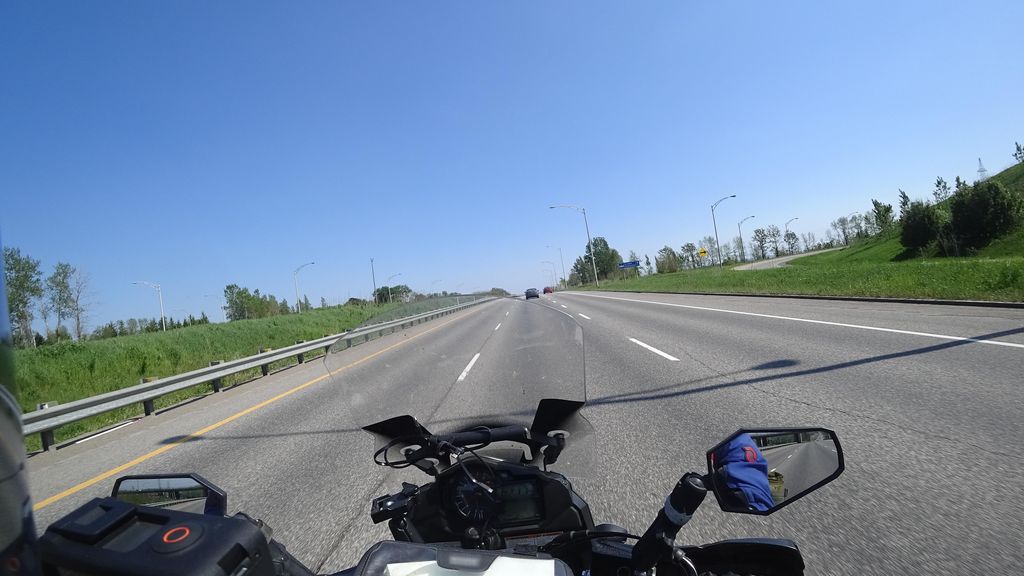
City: quebec_city